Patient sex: F
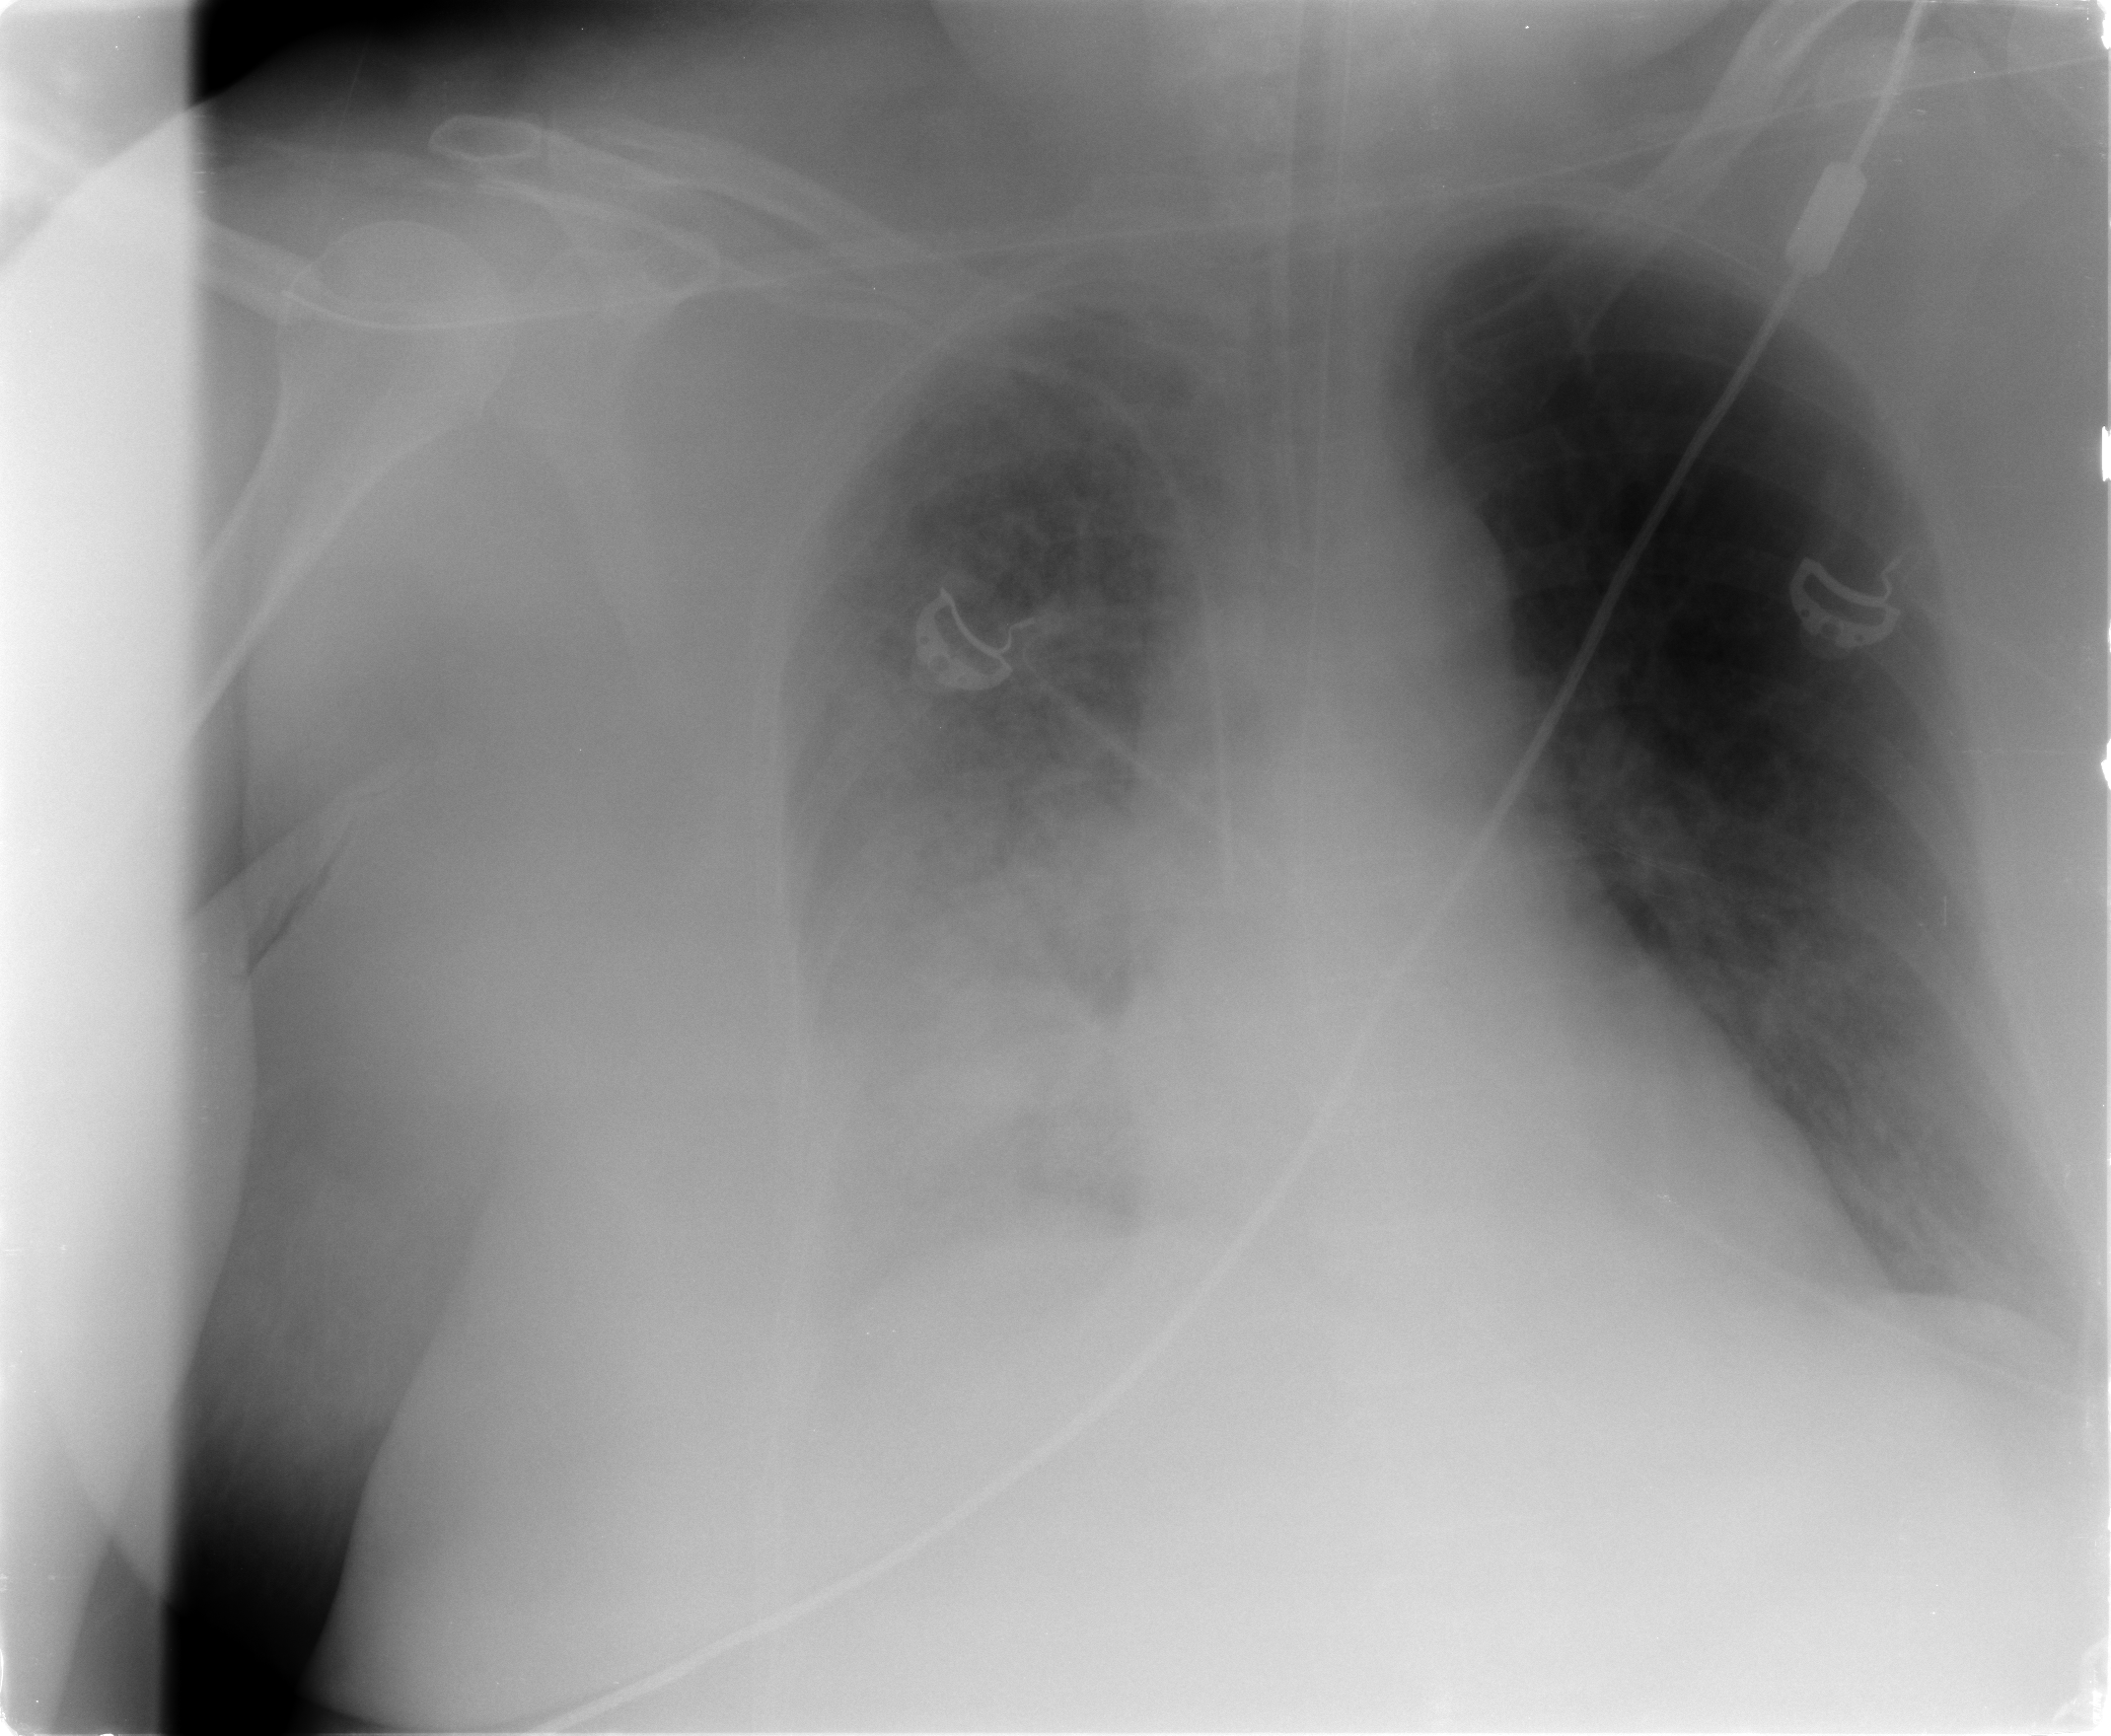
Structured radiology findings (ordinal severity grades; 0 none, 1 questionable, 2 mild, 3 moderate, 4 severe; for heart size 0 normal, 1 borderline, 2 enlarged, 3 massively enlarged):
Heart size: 1
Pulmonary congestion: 0
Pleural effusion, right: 1
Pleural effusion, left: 0
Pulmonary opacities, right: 4
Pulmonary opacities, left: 1
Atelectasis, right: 2
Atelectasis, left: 0